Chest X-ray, AP view. Patient: 45 years old, sex F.
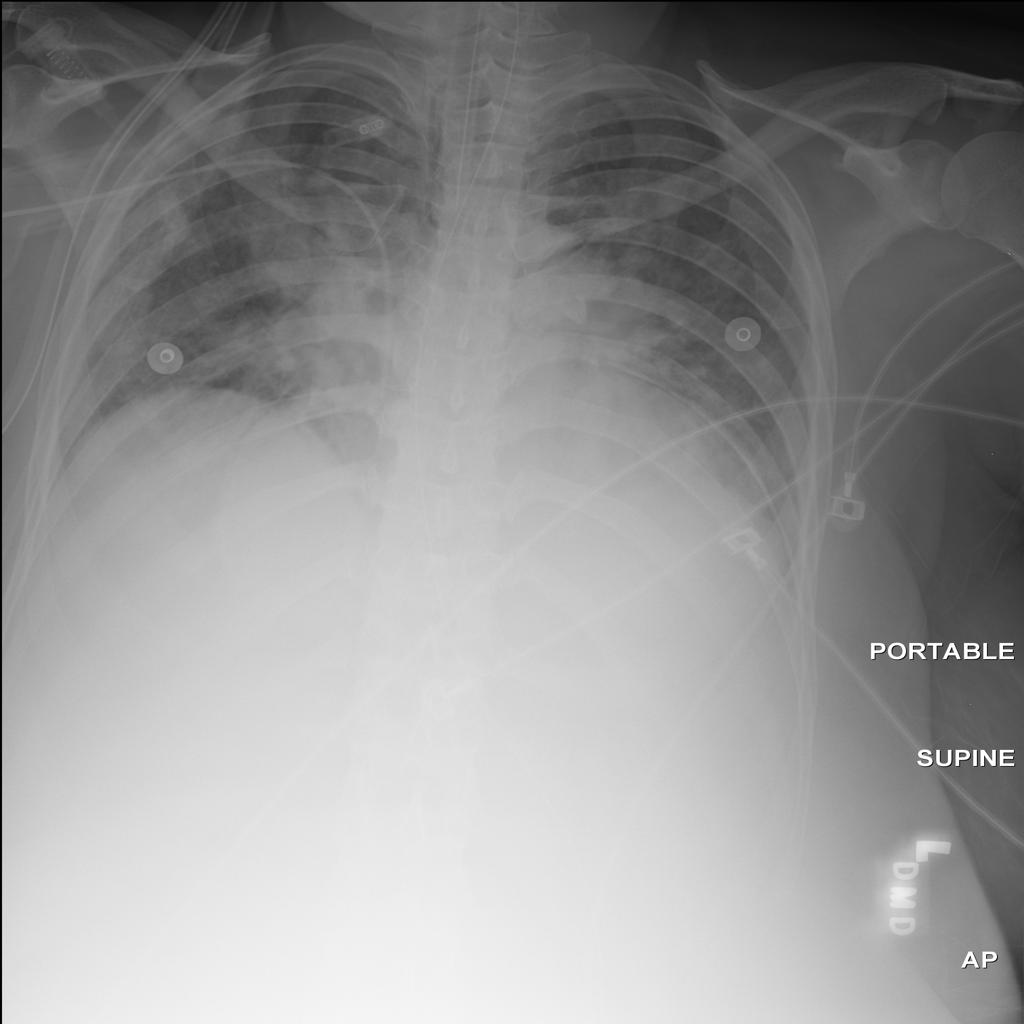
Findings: Infiltration